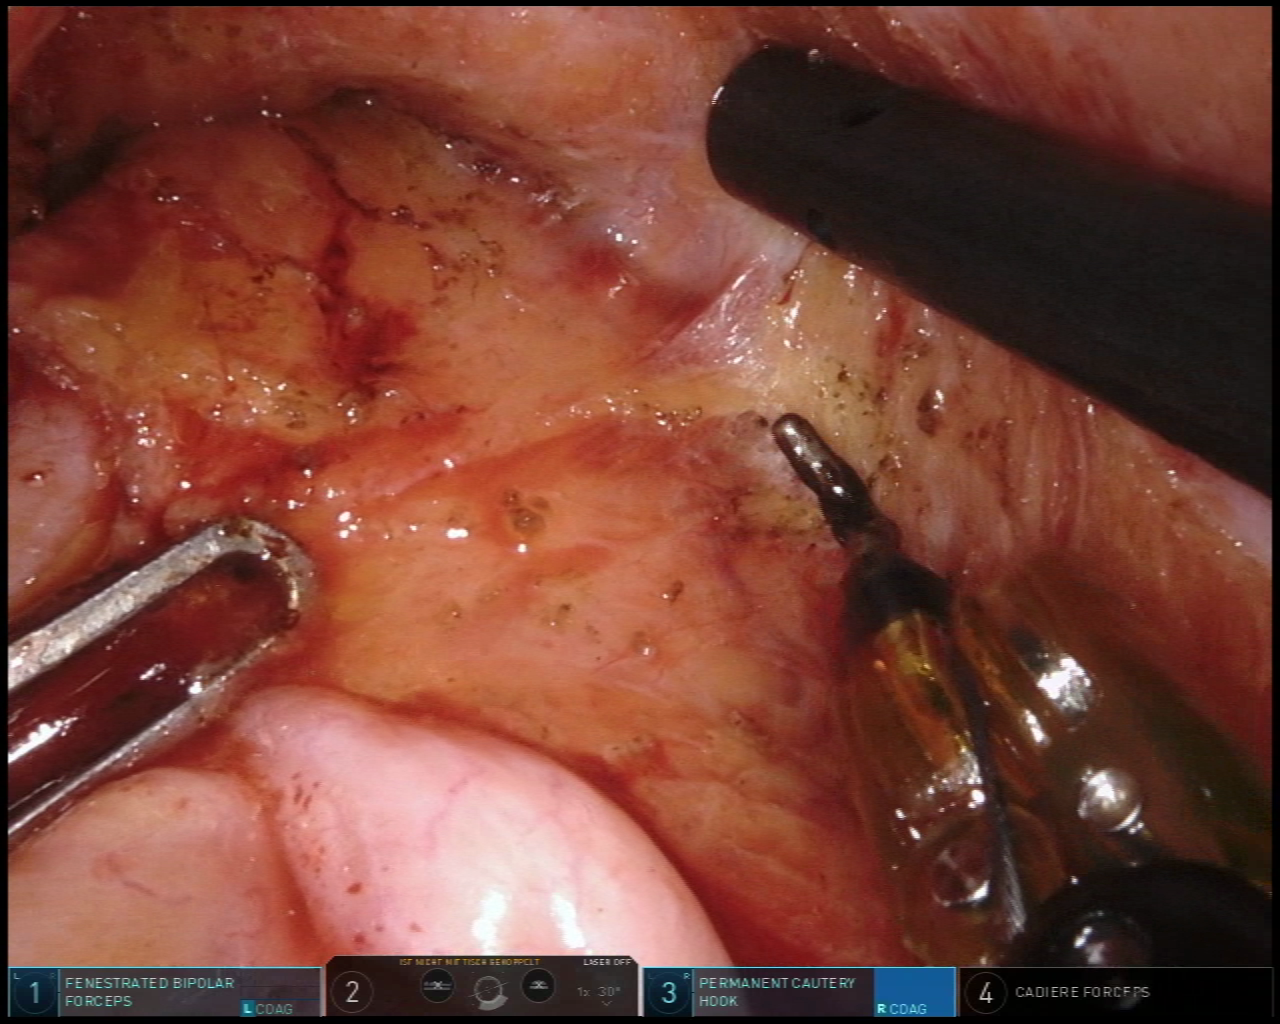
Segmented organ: vesicular_glands
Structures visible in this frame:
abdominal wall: no
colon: no
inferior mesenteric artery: no
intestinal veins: no
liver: no
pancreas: no
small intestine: no
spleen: no
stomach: no
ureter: no
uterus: no
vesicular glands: yes